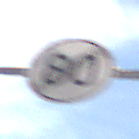
Verkehrszeichen: EndeGeschwindigkeit80
Umgebung: Outdoor, Urban
Tageszeit: MorningAfternoon
Wetter: PartlyCloudy
Licht: Natural
Jahreszeit: NotSpecified
Kontrast: HighContrast